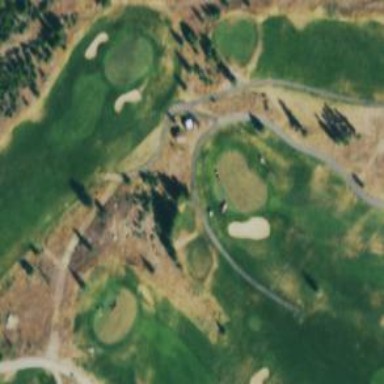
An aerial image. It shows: View of golf hole.